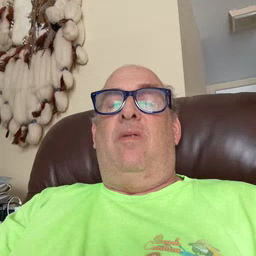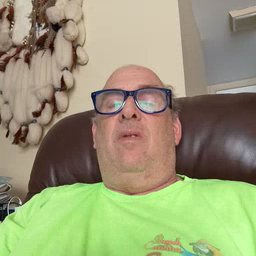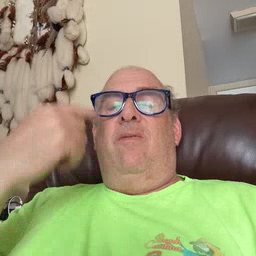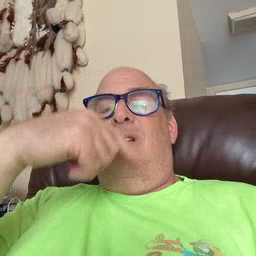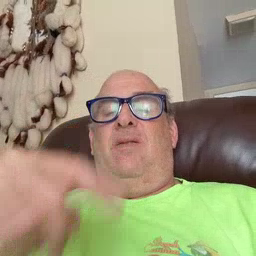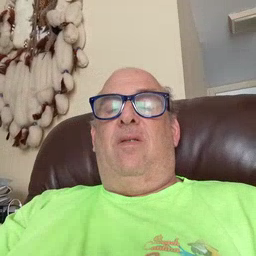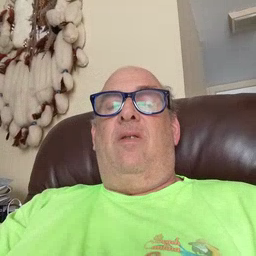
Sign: face